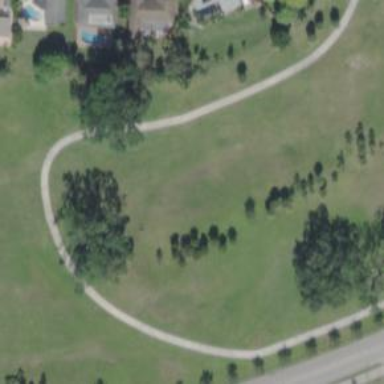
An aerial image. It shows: Disc golf basket.